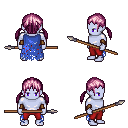
a pixel art fantasy rpg character, male body template, dark elf, purple skin, blue tattered cape, red pants, pink twin-tailed hairstyle, cloth bracers, spear, four views (front, back, left, right), 2x2 character sprite sheet, small pixel art, hard edges, no anti-aliasing